Question: I have a large window in which there are n small windows. Task to place small windows so that between them there was no intersection, or say that it's impossible to do.
All windows are rectangular and have the coordinates of all vertices.
I understand how easy it is to determine whether cross one of the rectangles with the others. It's enough to look at include whether the coordinates of the vertices in any other rectangle.
But here's how to find a free area where you could move this rectangle?
In my case, small windows appear in the big one. And the problem looks like.

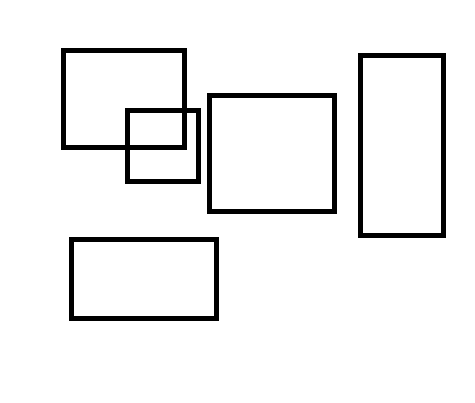
Answer: This looks somewhat like a <URL> problem.
There are <URL> out there that can help.
The thing that differs is that you're dealing with an UI, not textures or some other problem. You can go for the above mentioned solutions, but I imagine you will need some sort of transition animation so the user sees/understands where all his/her window will end up.
It depends how this feature works I presume. Is the user allowed to intersect windows in the first place ?
I imagine all rectangles will need to fit into a larget one (the display)
I've been playing with different sized rectangles of paper on my desk and here is something that comes to mind:
determine if all you've got enough space: split the left over space into rectangles and add the rectangle areas then check if the space areas are larger or equal to the intersection areas. If so continue.
1. Loop through all rectangles and find intersections.
2. For each intersection, store the rectangles involved.
3. Loop through all the rectangles that have intersections and store the available space in the remaining directions (e.g. left,top-left,top,etc.)
4. For each rectangle with intersections, add the horizontal left over space to check if it its larger than the width of the intersection rectangle, then do the same with vertical left over space. This step should allow to determine if you can move only the rectangles with intersections to get enough space to clear intersections.
5. If the above aplies use the remaining space to determine how much you need to move each rectangle. Choose the direction of separation (vertical or horizontal) based on which left over spacing is larger (e.g. total top+bottom vs total left+right). Then move each box in the direction of separation(e.g if horizontal move the rectangle with the smallest horizontal space by that amount, then the other rectangle towards it's remaining space) and re-evaluate the intersection for this case. If there are no intersections, hooray...otherwise, do the same with vertical space.
6. If this pint 4 does not apply that means you can't move the rectangles slightly using the space around them, you need to use more space. Include the nearest box and it's space then check again if the extra space is sufficient.
Here's what I mean by splitting the remaining space into boxes to find the area:

I would suggest first checking the rectangle packing solutions I've linked to, as they use the available space optimally and it actually works, not something I came with by playing with paper :)
I haven't coded/tested my solution yet.
HTH